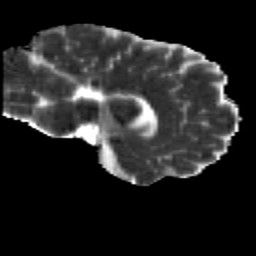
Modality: MD
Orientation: sagittal
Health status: healthy
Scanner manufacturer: siemens
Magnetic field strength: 3 T
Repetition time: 12 s
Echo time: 0.092 s